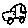
Label: car